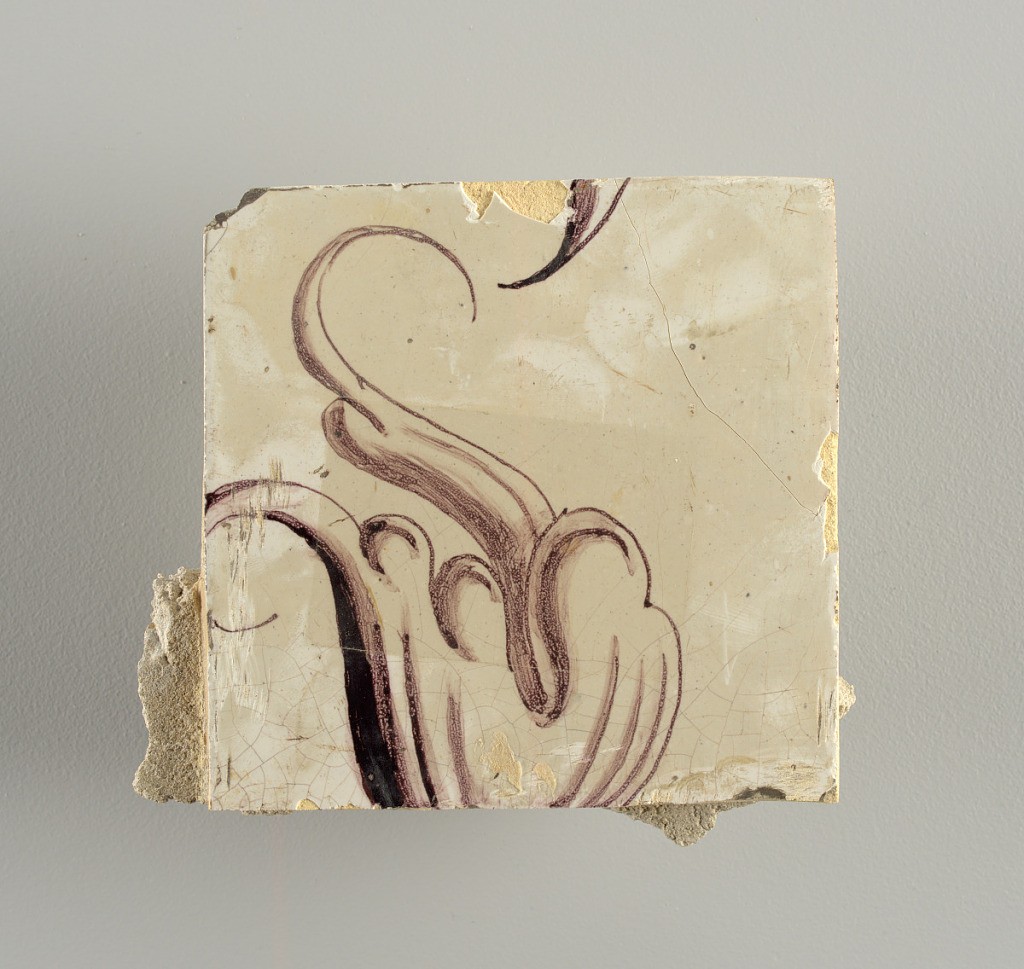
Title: Wall facing
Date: ca. 1725
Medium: tin-glazed earthenware, underglaze
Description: Running design for a frieze or a dado, composed of scrolls of foliage and strapwork, and four repeating motifs--a seated woman in a small upright oval medallion, a putto seated on a rocailled base, and strapwork in axial pattern.  The various panels, A to F, show various repeats of the same design, all being five tiles high and a varying number of tiles wide.